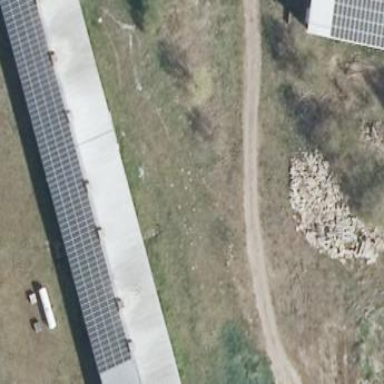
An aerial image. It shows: Building equipped with solar photovoltaic panel for generating electricity. The small installation is solar power generator.